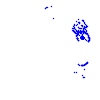
Particle: pion